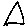
Label: triangle